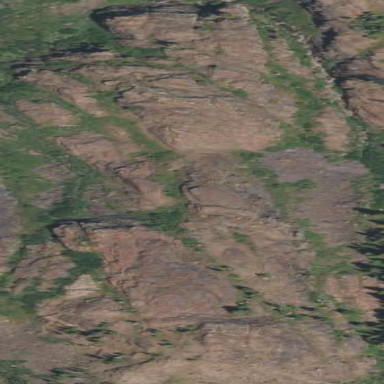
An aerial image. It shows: Landscape dominated by bare rock.